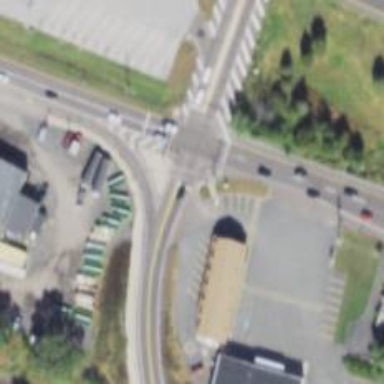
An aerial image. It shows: Trunk link highway.